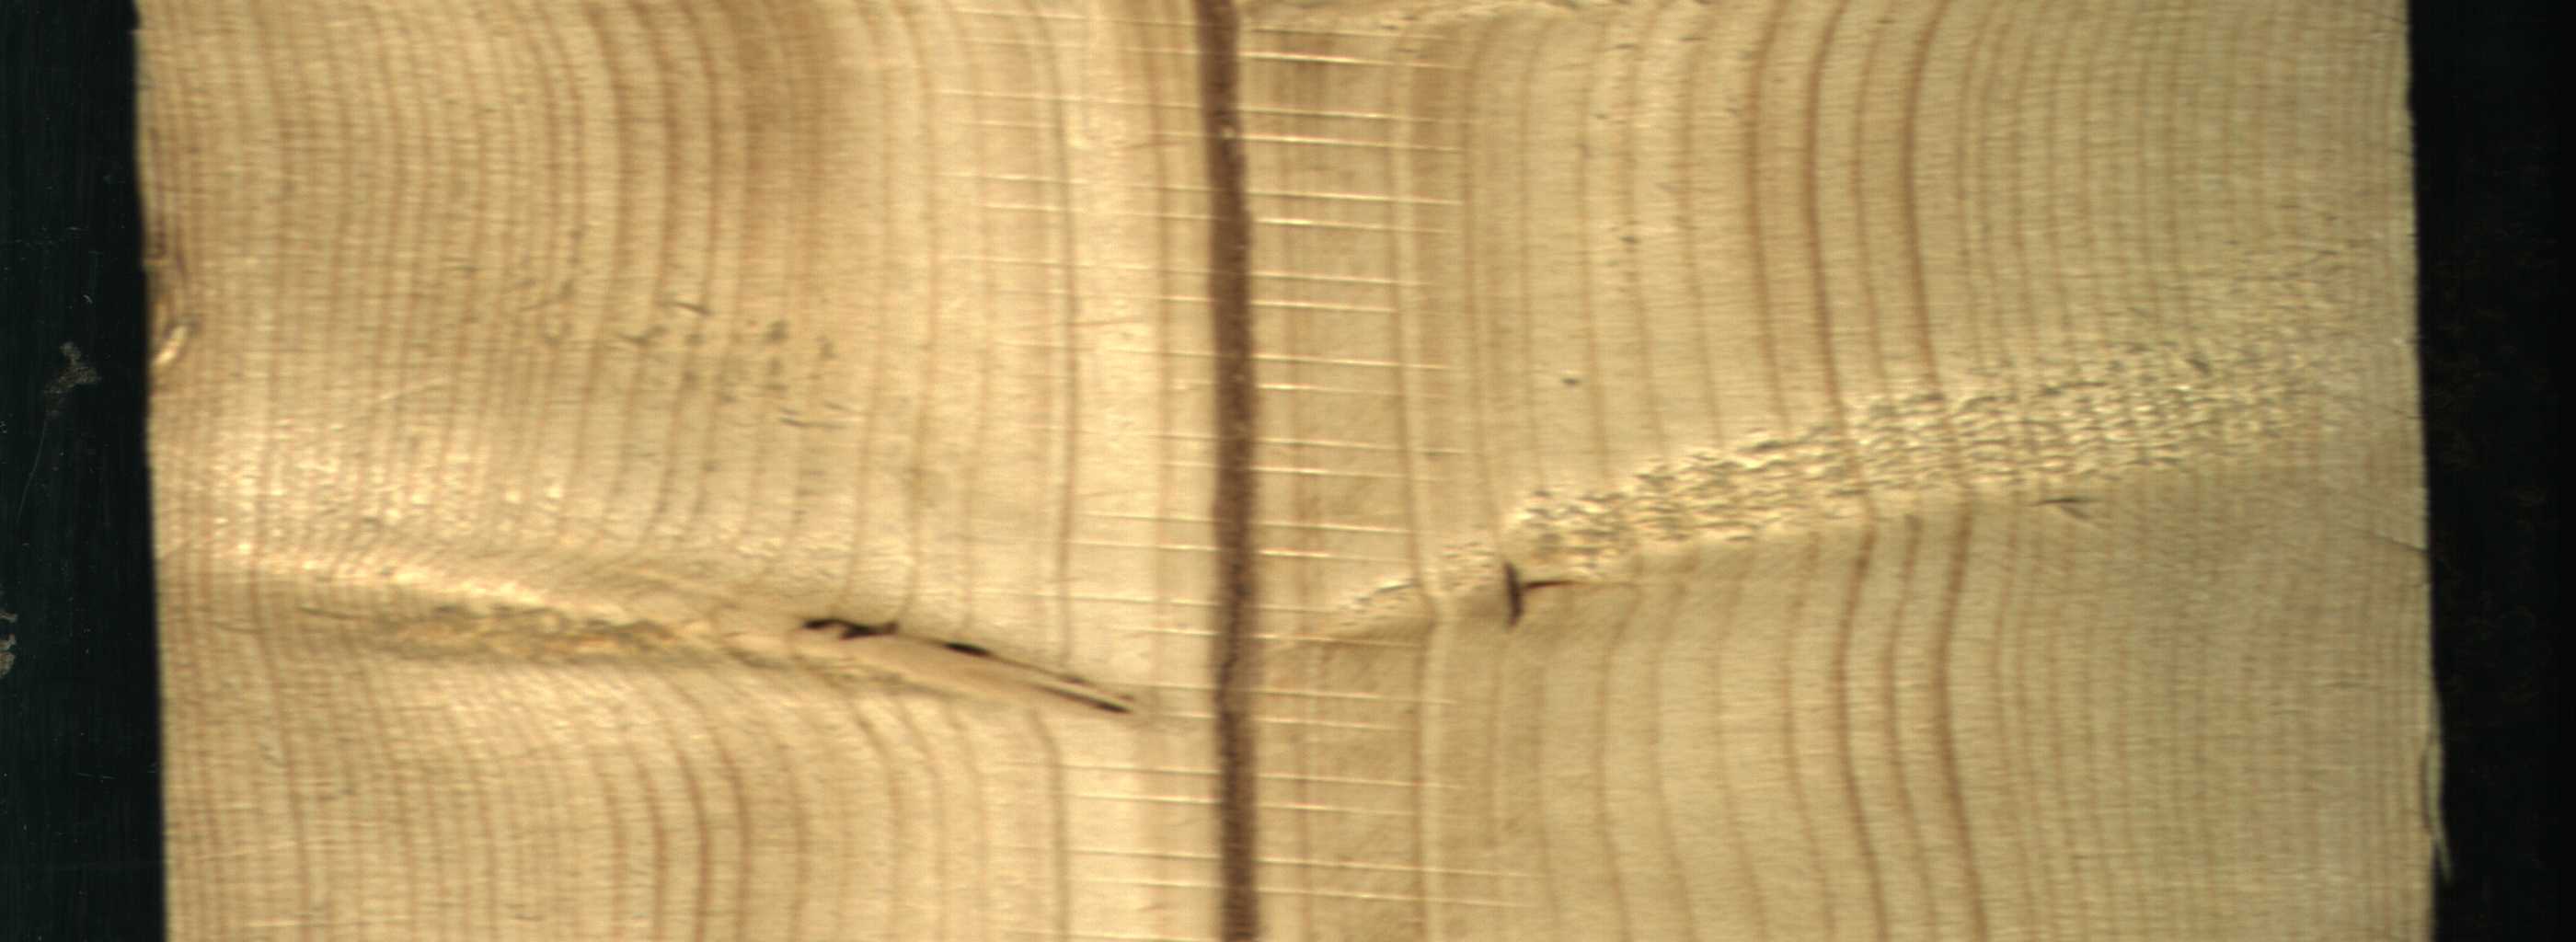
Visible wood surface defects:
Marrow
resin
Dead_Knot
Dead_Knot
Dead_Knot